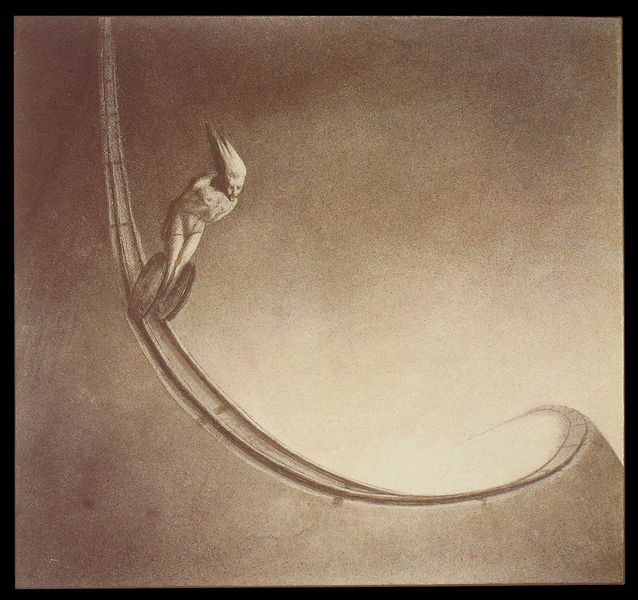
Titel: Der Mensch
Künstler: Alfred Kubin
Institution: Privatsammlung
Schlagwörter: dunkel, mann, nackt, weiß, frau, grau, hell, weg, mensch, wind, haare, scheitel, räder, schnell, steil, grisaille, rad, luft, tiefe, helligkeit, höhe, stich, fahren, kurve, rollen, bahn, gebunden, gleis, gleise, schiene, schienen, oker, abwärts, rötel, geschwindigkeit, abstieg, gefesselt, bergab, unendlichkeit, endlos, achterbahn, ui sdu uio  grd, einbahn, igkedunkel, fahrend